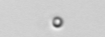
Label: nanoplankton_mix